Question: I want to set up multiple stencils in OpenGL and then draw into multiple combinations of them.
For example:
I have two rectangular stencils like this:

Then I want to draw into:
1. anywhere
2. left rectangle (blue+purple)
3. right rectangle (purple+red)
4. middle rectangle (purple)
5. whole colored area (blue+purple+red)
I have found that it is possible to declare multiple stencils in different bits of stencil buffer but I don't know how.
How do I setup 'glStencilOp' and 'glStencilFunc' for this to work?
Or can I (should I) use 'glScissor' for that?
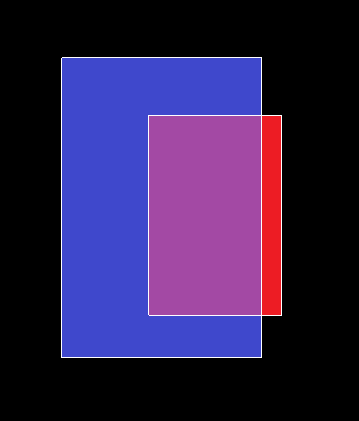
Answer: I don't currently know, if it's possible to configure the stencil buffer for being able to do all the above 5 steps without making any changes to the stencil buffer between them. It would be easy if 'glStencilOp' provided bitwise OR, but it doesn't and with just using increment or decrement you would have to draw the rectangles multiple times.
But if the regions are always rectangles, why not just use the scissor test? So the first 3 steps (or actually 2 and 3) can be done by just setting the rectangle's region with 'glScissor' and enabling the scissor test ('glEnable(GL_SCISSOR_TEST)').
For the middle one (step 4) you either compute the purple intersection rectangle yourself and use the scissor test again, or you use the stencil test:
'''
glEnable(GL_STENCIL_TEST);
glStencilFunc(/*whatever*/);
glStencilOp(GL_INCR, GL_INCR, GL_INCR); //increase the stencil value
//draw both rectangles
glStencilFunc(GL_EQUAL, 2, 0xFFFFFFFF); //only draw where both rectangles are
glStencilOp(GL_KEEP, GL_KEEP, GL_KEEP); //don't change the stencil buffer
//draw things
'''
So we first draw both rectangles and increase the stencil value everywhere they are drawn. Then we draw our things everywhere the stencil value is 2, meaning both rectangles were drawn.
For the 5th step you use the same stencil buffer, but with
'''
glStencilFunc(GL_LEQUAL, 1, 0xFFFFFFFF);
'''
for the second pass. This way you draw something everywhere the stencil buffer is at least 1, meaning at least one rectangle was drawn.
For more than two rectangles it can get more complicated and you need to play around a bit to find the most optimal way.